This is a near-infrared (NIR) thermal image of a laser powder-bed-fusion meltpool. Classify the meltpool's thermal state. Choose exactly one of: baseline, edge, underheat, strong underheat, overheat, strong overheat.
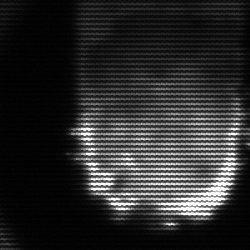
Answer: baseline